Question: I have this SQL Queries,
'''
SELECT PaymentID, CustomerID, PaymentDate, Amount, Balance, Credit
FROM Payment
WHERE (PaymentDate = '2012-11-03')
'''
I also like to print previous Balance and Credit form last transaction of the customer.
This is my try.
'''
SELECT DISTINCT TOP 1 Balance, Credit, PaymentID
FROM Payment
WHERE CustomerID = '??' AND PaymentID < '??'
ORDER BY PaymentID DESC
'''
As you can see this does nothing as Queries are not liked.
I think I have I have to use T-SQL or UNION but have no idea How to implement it.
### This kind of Output I am trying to achieve.

### Payment Table
'''
PaymentID int
CustomerID varchar(50)
PaymentDate date
Amount decimal(18, 2)
Balance decimal(18, 2)
Credit decimal(18, 2)
'''
### Note:
This is for all the customers not only for single customer, it's like a sale Report.
There are can be more than one payment per customer in a day.
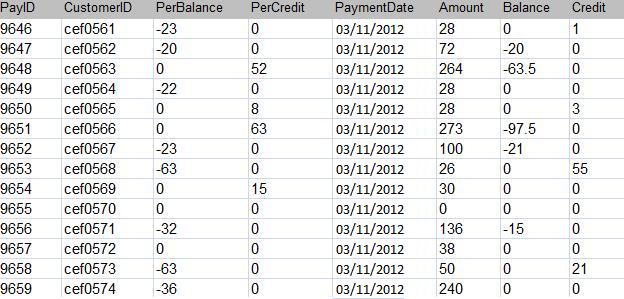
Answer: This might get you started
'''
SELECT P1.paymentID, P1.CustomerID, P1.PaymentDate, max(PP.paymentID)
FROM Payment P1
Join Payment PP
on PP.paymentID < P1.paymentID
and PP.CustomerID = P1.CustomerID
and P1.PaymentDate = '2012-11-03'
GroupBy P1.paymentID, P1.CustomerID, P1.PaymentDate
not test but I think this will pull in the other data
select PC.*, PL.PaymentDate, PL.Amount, PL.Balance, PL.Credit
from
(SELECT P1.paymentID, P1.CustomerID, P1.PaymentDate, max(PP.paymentID) as PriorPID
FROM Payment P1
Join Payment PP
on PP.paymentID < P1.paymentID
and PP.CustomerID = P1.CustomerID
and P1.PaymentDate = '2012-11-03'
GroupBy P1.paymentID, P1.CustomerID, P1.PaymentDate) as PC
join Payment PL
on PL.paymentID = PC.PriorPID
and PL.CustomerID = PC.CustomerID
'''